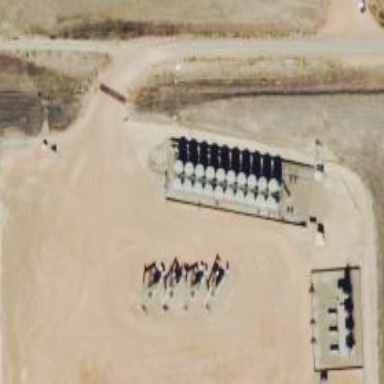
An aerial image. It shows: Storage tank with man-made structure.